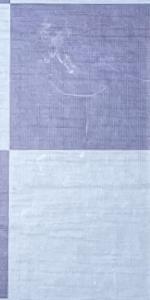
Label: Empty